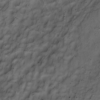
Label: not_dusty